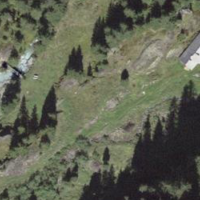
EUNIS habitat code: 32
Species observed at this site:
Papilio machaon
Omocestus viridulus
Saxifraga aizoides
Nucifraga caryocatactes
Cyaniris semiargus
Gomphocerippus rufus
Pieris brassicae